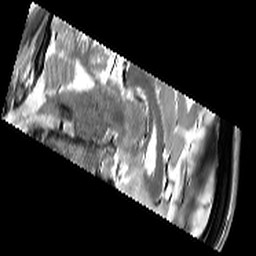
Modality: T2w
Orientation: sagittal
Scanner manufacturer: siemens
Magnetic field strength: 3 T
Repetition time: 8.1 s
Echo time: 0.05 s